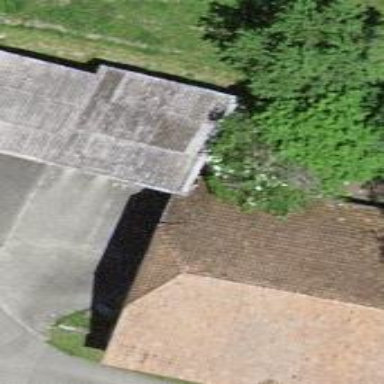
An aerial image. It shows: Garage building.